Question: I have been trying to make a number of lists where after clicking each list its content gets edited. I'am using twitter bootstrap, embedded HTML in this Ruby on Rails app.
'''
<div class="list-group">
<% @statuses.each do |status| %>
<a href="#" class="list-group-item"><%= status.content %></a>
<% end %>
</div>
'''
Here i did not get how to get these '<%= link_to' to get connected with each '<a href=""' URL's of the 'status'.
'''
<%= link_to 'Edit', edit_status_path(status) %>
'''

Please help i m totally confused.
Thanks in advance.
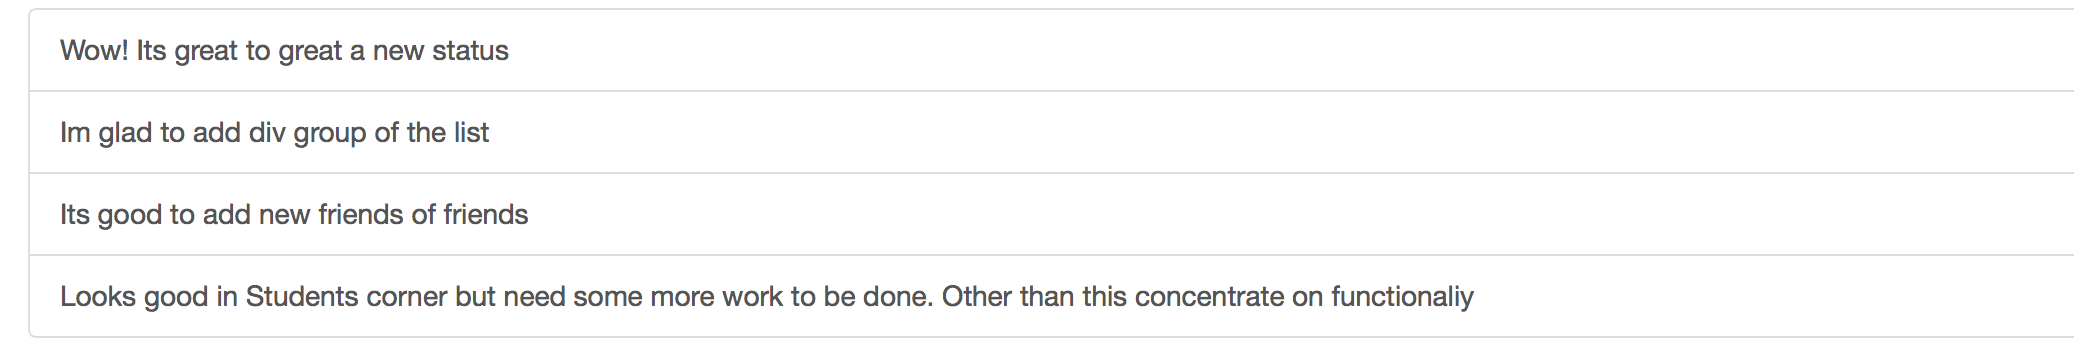
Answer: If you want the entire status to actually be a link, like you did with a manual anchor tag in your example, then try:
'''
<div class="list-group">
<% @statuses.each do |status| %>
<%= link_to status.content, edit_status_path(status), class: "list-group-item" %>
<% end %>
</div>
'''
Also see <URL>.